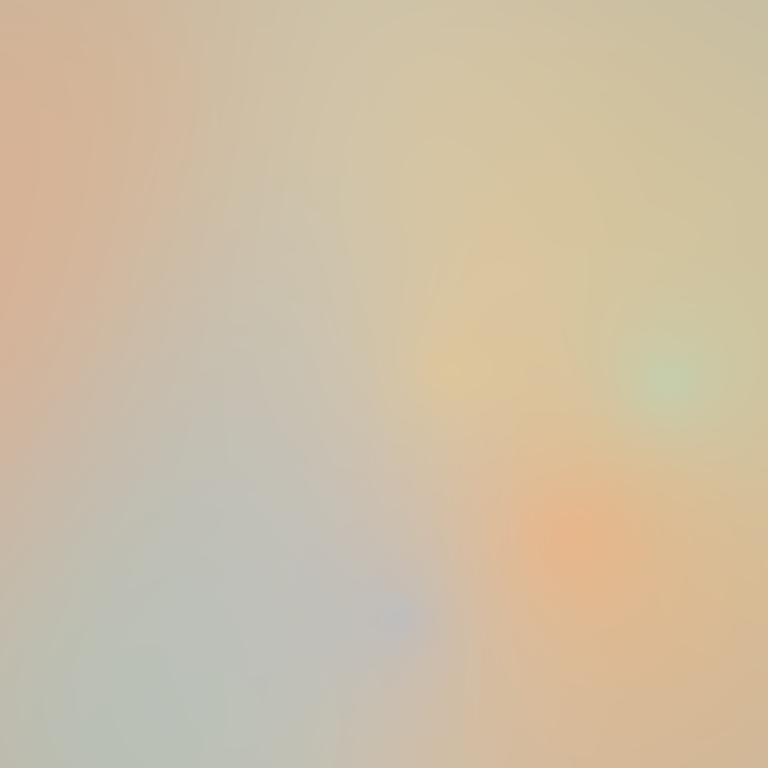
Abstract light effect, smooth gradient from soft beige to gentle peach, serene atmosphere, diffuse glow, no room, no furniture, no objects.